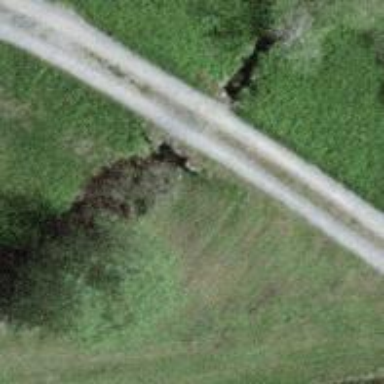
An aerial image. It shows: Culvert tunnel passing through ditch.